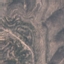
Land use / land cover: HerbaceousVegetation